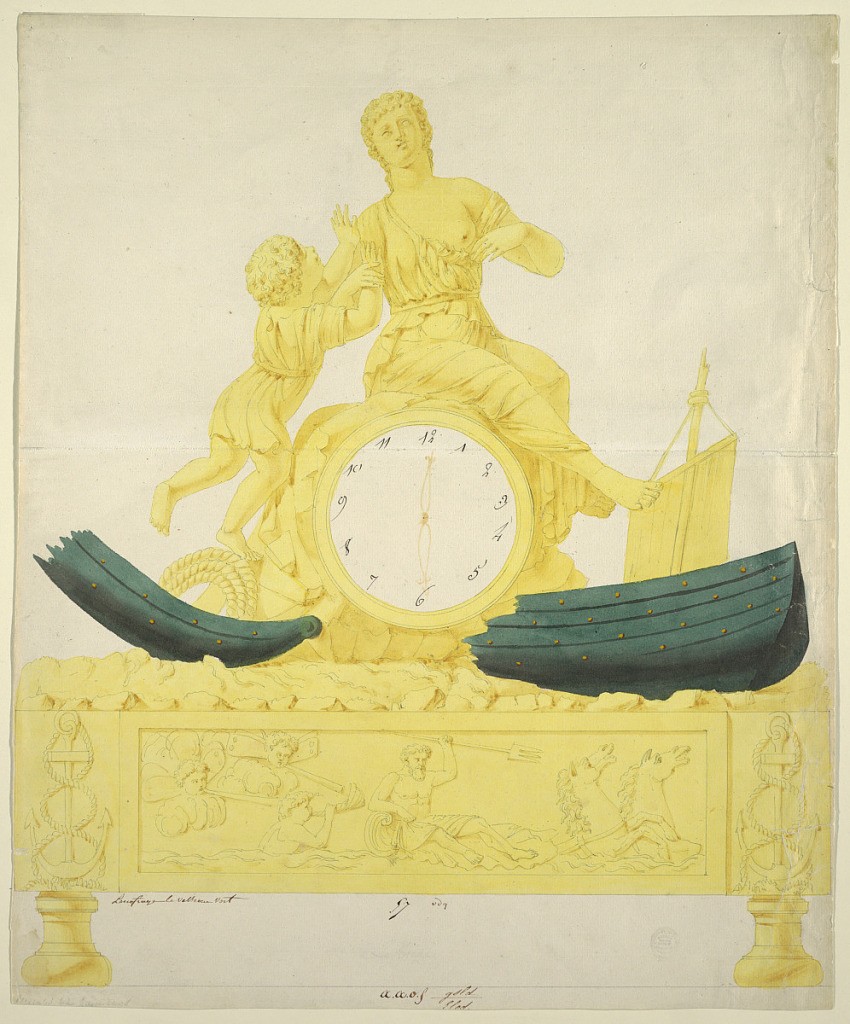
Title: Design for a Clock
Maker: Lefebvre Manufactory, Tournai
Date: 1800–1825
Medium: Pen and gray ink, brush and yellow, green and brown washes on off-white laid paper
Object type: Drawing
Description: Design for a gilt table clock: a child reaches towards a seated allegorical female figure (Hope?) atop a clock face (its encasing suggesting a rock).  The broken, shipwrecked hull of a sailing vessel flanks the bottom of the clock which, in turn, rests on a base decorated with bas relief of Neptune (holding a trident) riding the sea accompanied by a Triton.  Flanking the frieze are decorations featuring anchors entwined with rope.